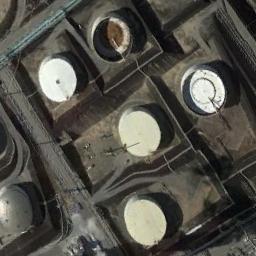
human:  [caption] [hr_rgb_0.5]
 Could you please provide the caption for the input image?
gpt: There are nine tanks of different size .

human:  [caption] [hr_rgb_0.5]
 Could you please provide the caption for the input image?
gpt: There are several neatly arranged large oil storage tanks in the factory .

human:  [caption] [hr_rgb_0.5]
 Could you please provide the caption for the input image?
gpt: There are five storage tanks on the bare land .

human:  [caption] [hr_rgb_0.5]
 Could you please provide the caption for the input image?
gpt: There are many roads around the storage tanks .

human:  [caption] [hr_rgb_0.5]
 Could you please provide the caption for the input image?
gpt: There are five storage tanks of the same size .